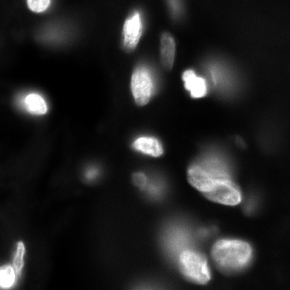
Tissue sample: colon
Magnification: 10.0x
Cell type: Myeloid cells
Senescence state: normal